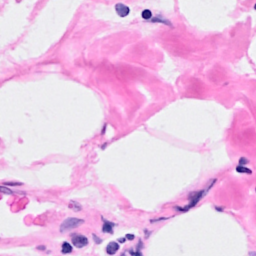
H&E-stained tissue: Breast